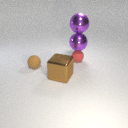
small red rubber sphere to the right of large brown metal cube